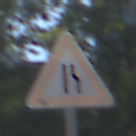
Verkehrszeichen: EinseitigVerengteFahrbahnRechts
Umgebung: Outdoor, Urban
Tageszeit: MorningAfternoon
Wetter: Clear
Licht: Natural
Jahreszeit: NotSpecified
Kontrast: HighContrast